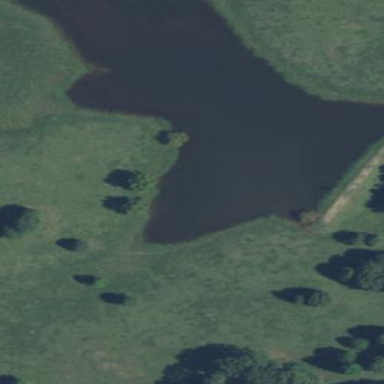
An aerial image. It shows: Pond with natural water.